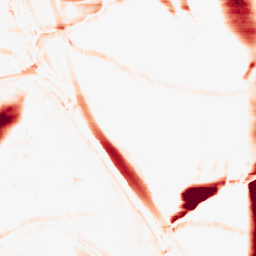
Category: morphological
Decomposition family: morphological_rect
Decomposition parameters: operation: opening
width: 50
height: 10
Upsampling method: cubic_mitchell
Upsampling parameters: scale: 4
Upsampling scale: 4